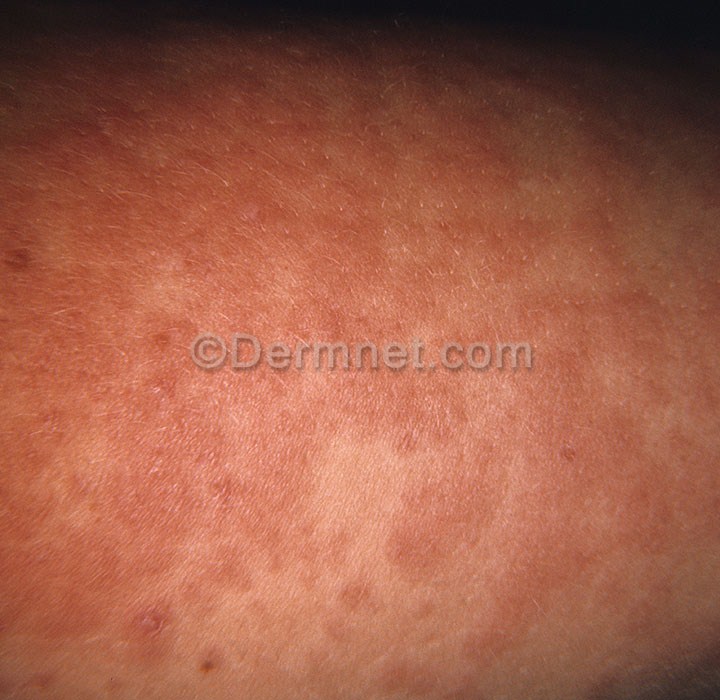
Disease: Exanthems and Drug Eruptions